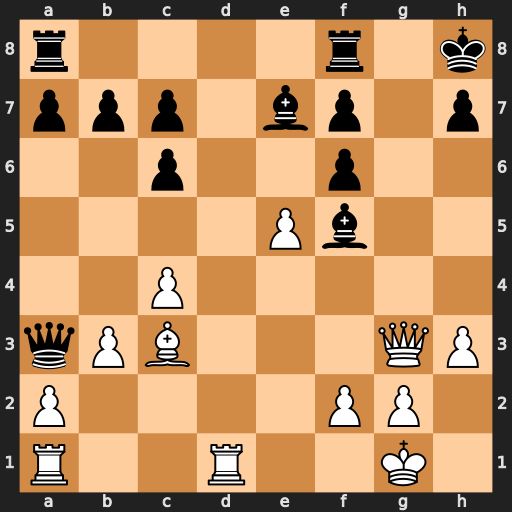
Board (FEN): r4r1k/ppp1bp1p/2p2p2/4Pb2/2P5/qPB3QP/P4PP1/R2R2K1
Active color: w
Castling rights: -
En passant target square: -
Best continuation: exf6 Bg6 fxe7+